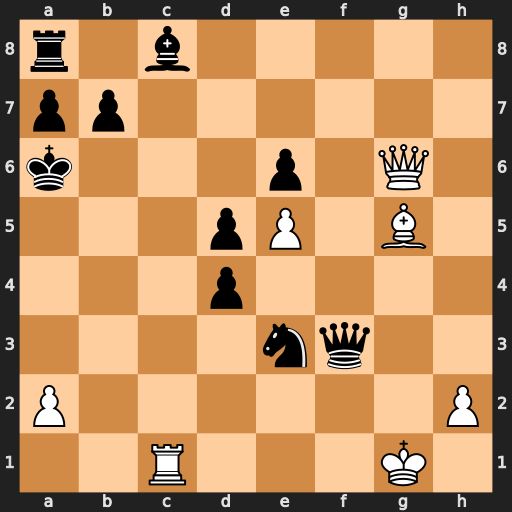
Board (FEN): r1b5/pp6/k3p1Q1/3pP1B1/3p4/4nq2/P6P/2R3K1
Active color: w
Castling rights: -
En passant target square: -
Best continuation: Qd3+ Nc4 Qxf3